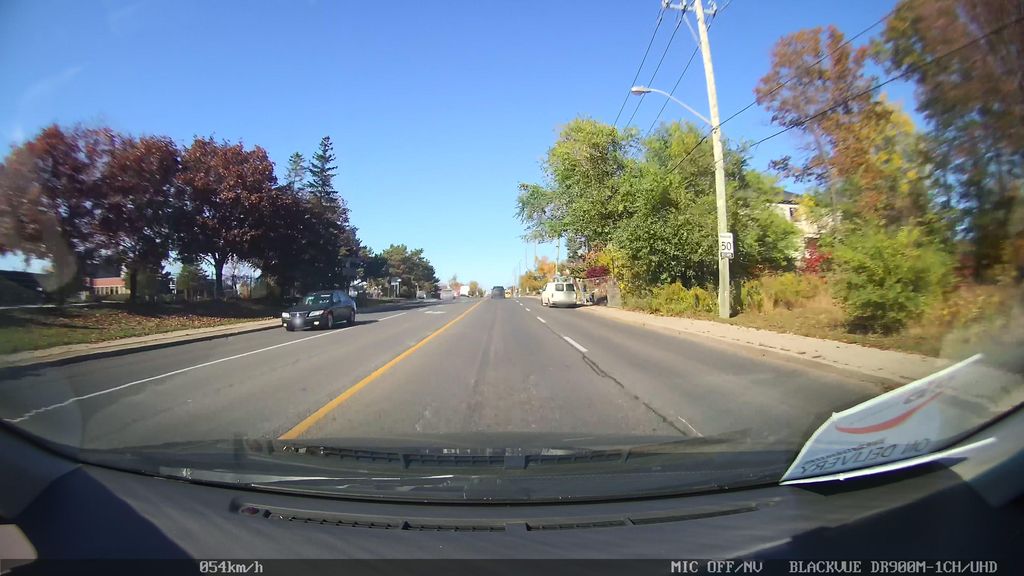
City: toronto